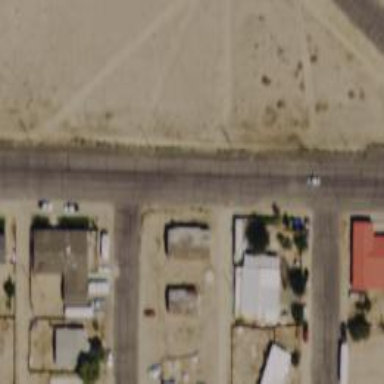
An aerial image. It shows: Alleyway designated as service road.